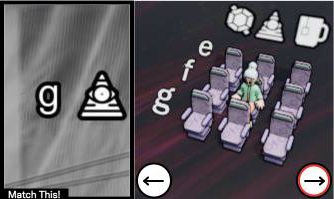
Task: seats
Answer: no